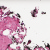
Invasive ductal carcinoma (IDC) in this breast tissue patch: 0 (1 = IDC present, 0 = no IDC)